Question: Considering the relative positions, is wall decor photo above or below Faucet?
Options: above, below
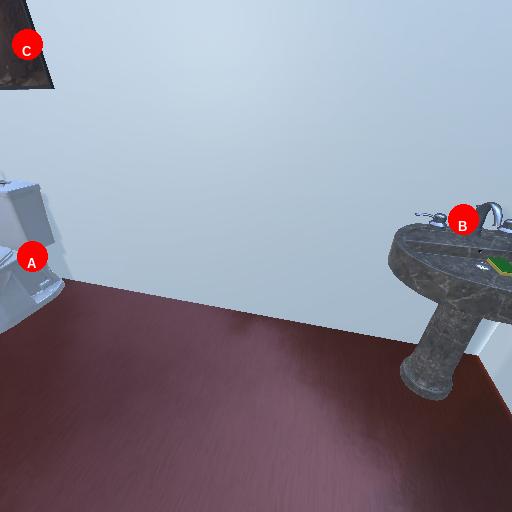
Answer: above